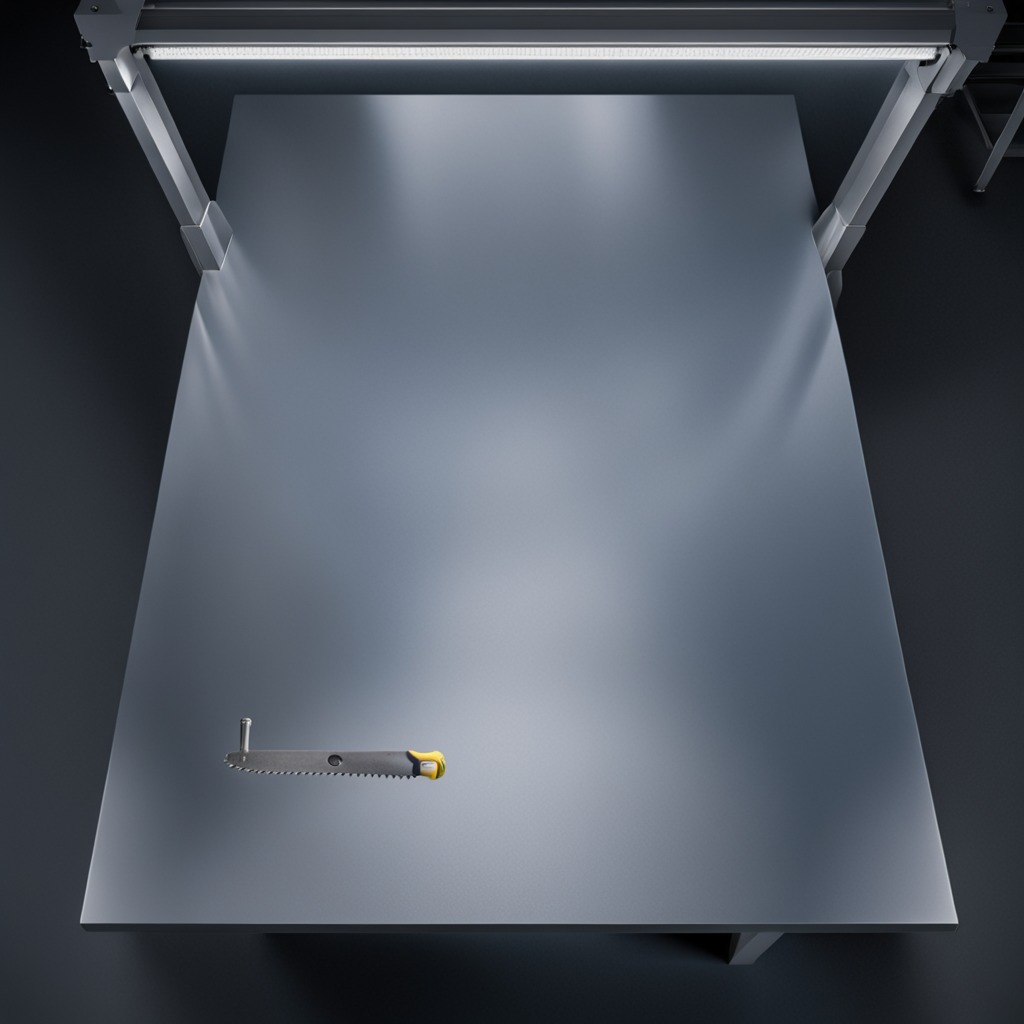
A metal saw is lying on a clean empty table in a basement in the evening.